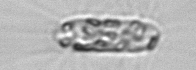
Label: Corethron_hystrix